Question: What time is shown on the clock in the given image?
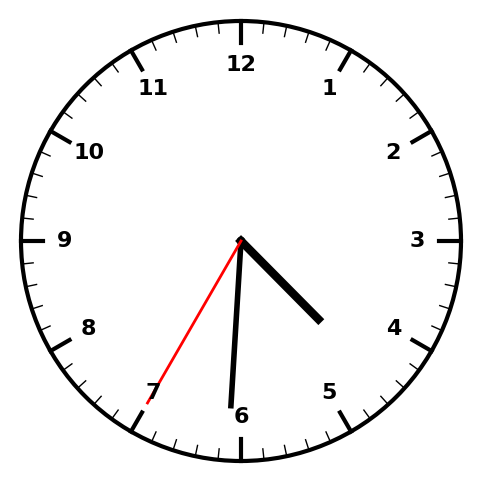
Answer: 04:30:35